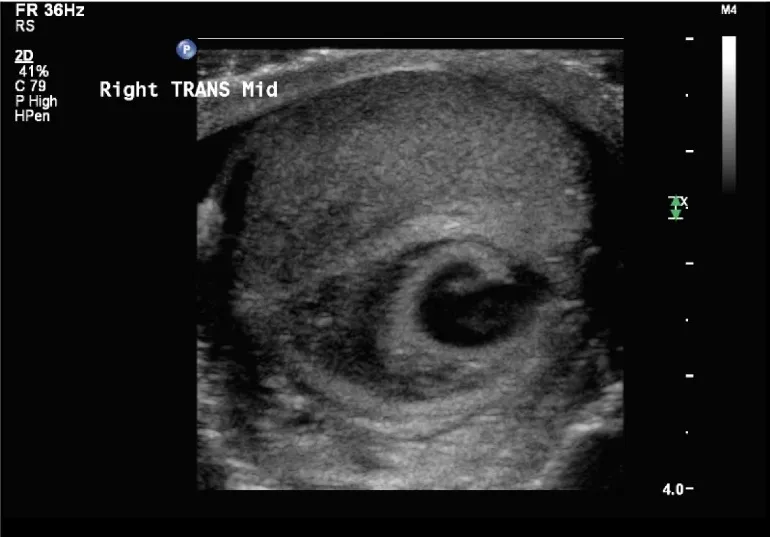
Scrotal ultrasound of the right testicle in transverse revealing a hypoechogenic lesion within the central testicle with an anechoic central core.
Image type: radiology (ultrasound)